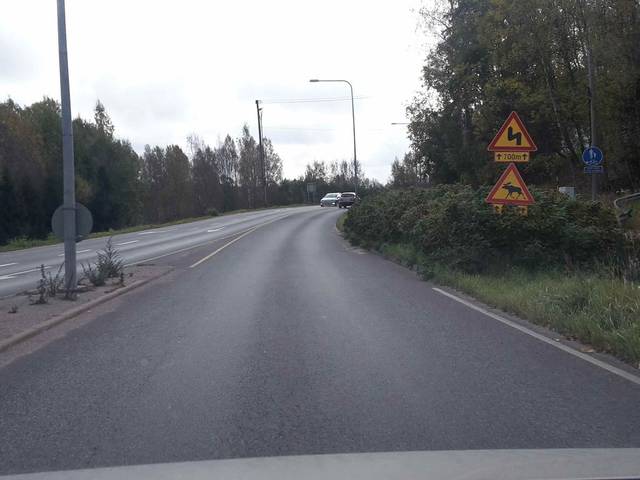
Region: Finland
Coordinates: 60.195, 24.665